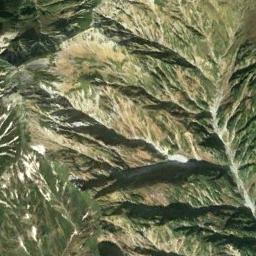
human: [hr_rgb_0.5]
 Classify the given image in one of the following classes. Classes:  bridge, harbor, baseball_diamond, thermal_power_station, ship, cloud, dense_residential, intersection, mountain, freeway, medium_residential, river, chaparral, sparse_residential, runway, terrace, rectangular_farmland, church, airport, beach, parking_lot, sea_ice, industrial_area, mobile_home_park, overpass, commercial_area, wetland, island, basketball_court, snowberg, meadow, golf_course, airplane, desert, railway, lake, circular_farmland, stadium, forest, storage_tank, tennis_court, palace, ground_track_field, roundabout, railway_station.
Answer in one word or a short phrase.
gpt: mountain